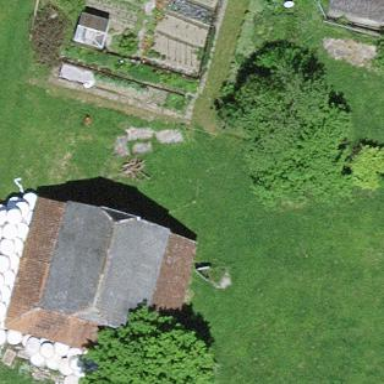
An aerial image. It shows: Rural barn.